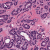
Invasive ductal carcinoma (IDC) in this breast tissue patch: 1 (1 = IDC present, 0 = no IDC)